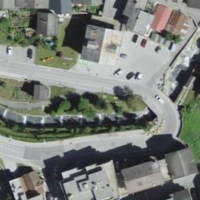
EUNIS habitat code: 54
Species observed at this site:
Pyrrhocorax graculus
Gypaetus barbatus
Sorbus aucuparia